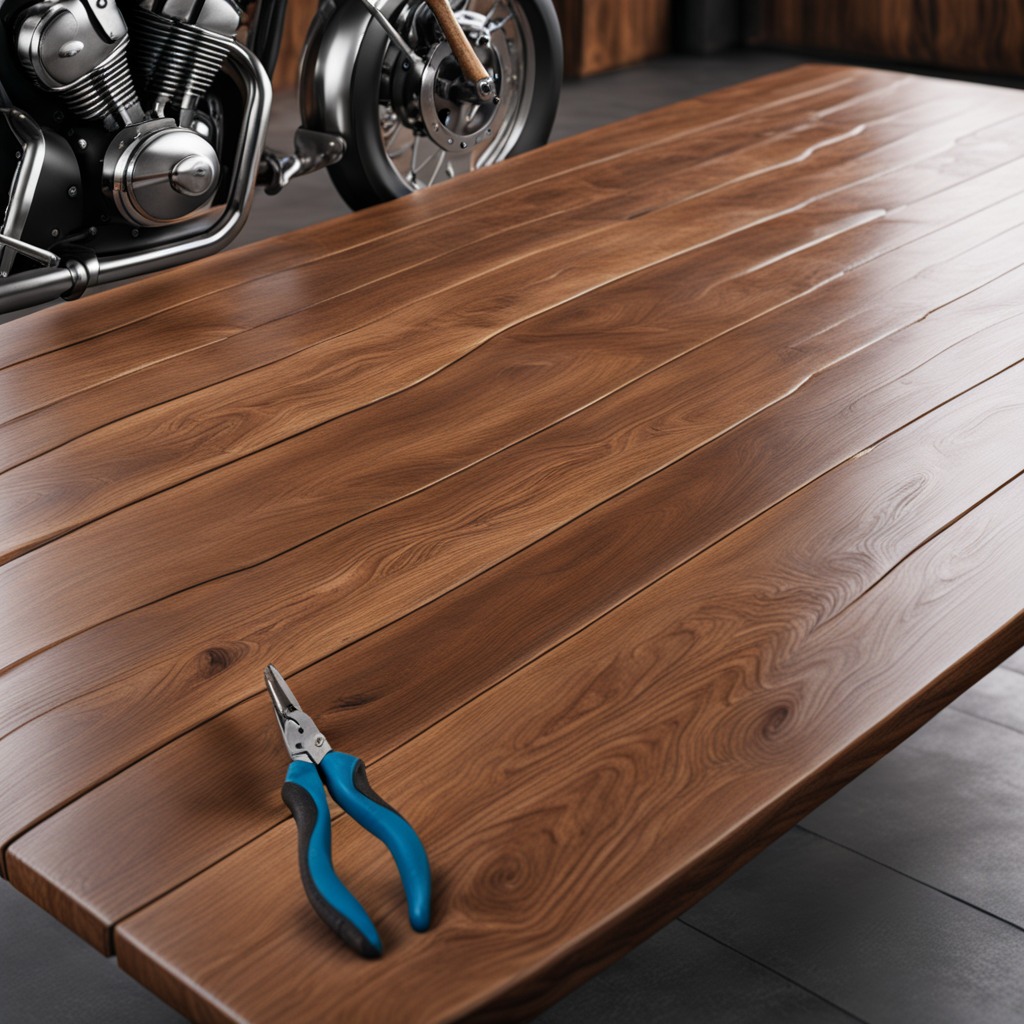
A plier is lying on the oil-spilled wooden table in a vintage motorcycle garage.